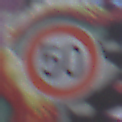
Verkehrszeichen: Geschwindigkeit50
Umgebung: Outdoor, Urban
Tageszeit: MorningAfternoon
Wetter: PartlyCloudy
Licht: Natural
Jahreszeit: NotSpecified
Kontrast: LowContrast